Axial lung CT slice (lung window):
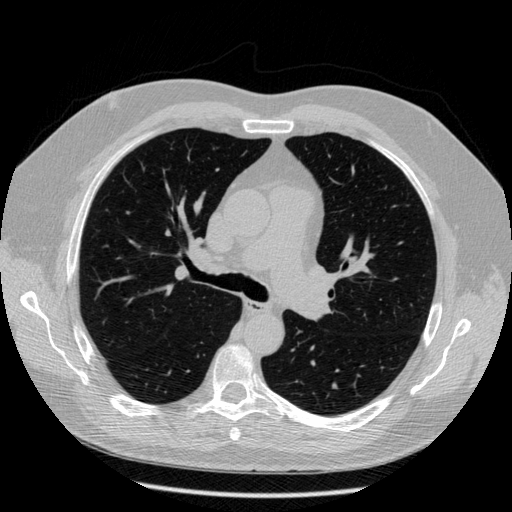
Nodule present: no